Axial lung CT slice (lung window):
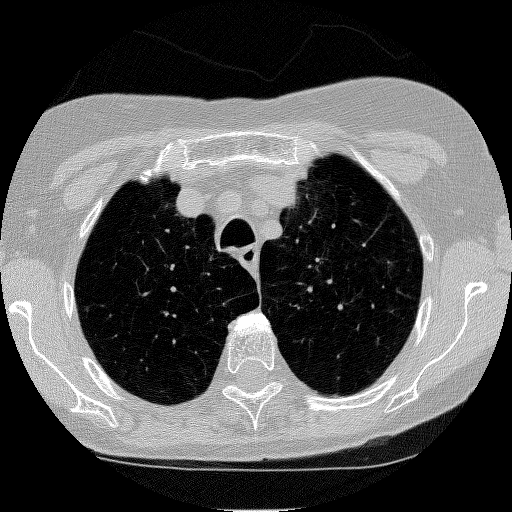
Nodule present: no